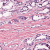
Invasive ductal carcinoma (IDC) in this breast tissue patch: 1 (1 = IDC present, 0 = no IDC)